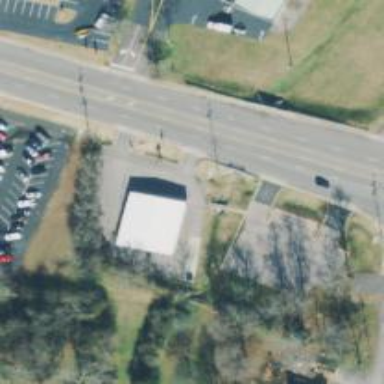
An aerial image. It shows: Healthcare clinic.